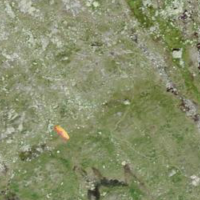
EUNIS habitat code: 31
Species observed at this site:
Gentianella campestris